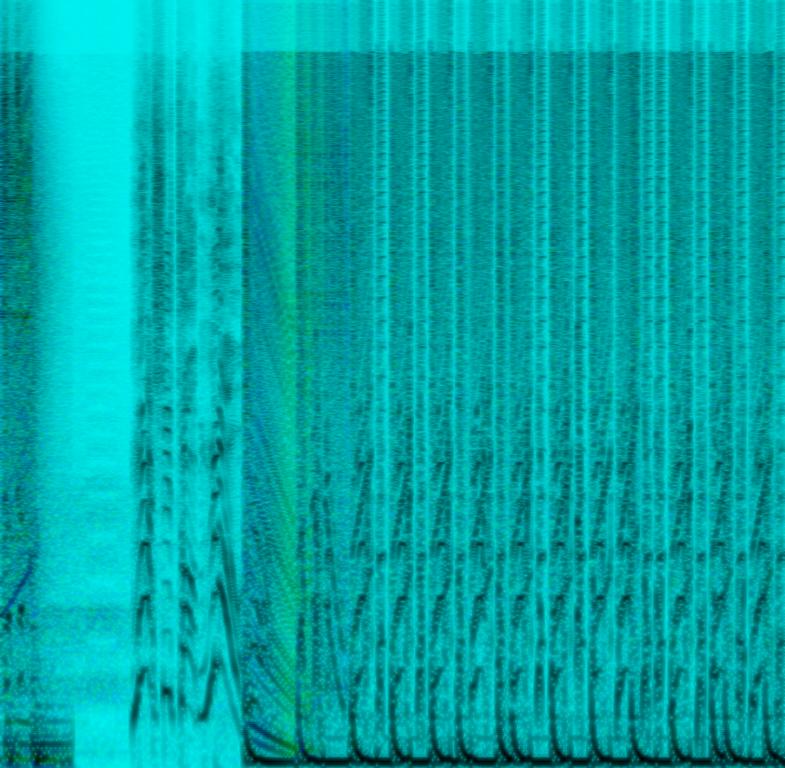
The low quality recording features a DJ scratching his vinyl track that consists of a boomy 808 bass, low male vocal, laser synth lead melody, soft white noise, low synth down sweep and wide short snare roll. There is some widely spread snare roll at the end of the first section of the loop. It sounds energetic and a bit chaotic.